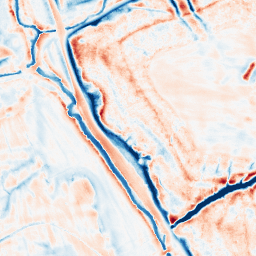
Category: edge_preserving
Decomposition family: bilateral
Decomposition parameters: d: 21
sigma_color: 75
sigma_space: 150
Upsampling method: bicubic_16x
Upsampling parameters: scale: 16
Upsampling scale: 16